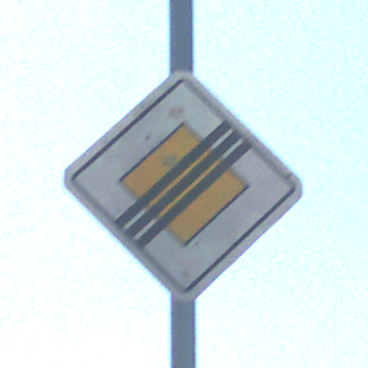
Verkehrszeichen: EndeVorfahrtsstrasse
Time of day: Midday
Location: Outdoor (Nature)
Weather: Clear
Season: NotSpecified
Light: Natural